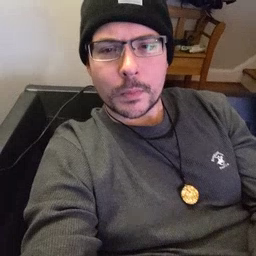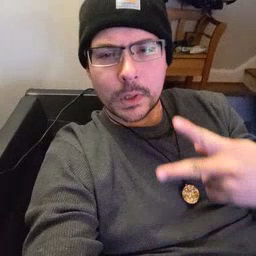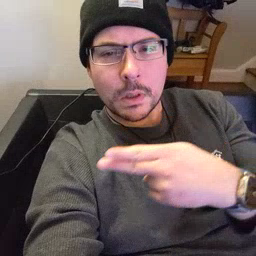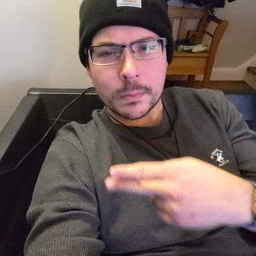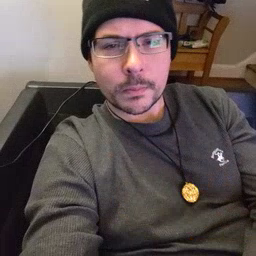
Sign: cut